Field crop: maize
Growth stage: 2
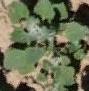
Species: chenopodium